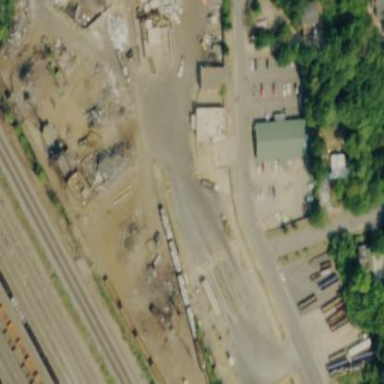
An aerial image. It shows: Industrial area designated as scrap yard.